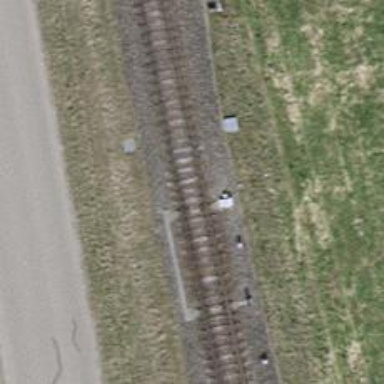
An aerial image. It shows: Railway switch.